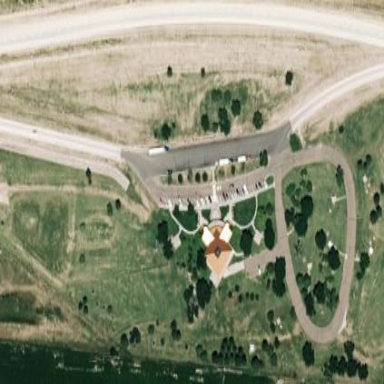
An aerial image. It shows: Rest area along the road.